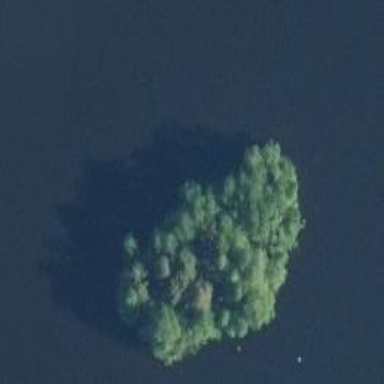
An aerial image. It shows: Image showing island.